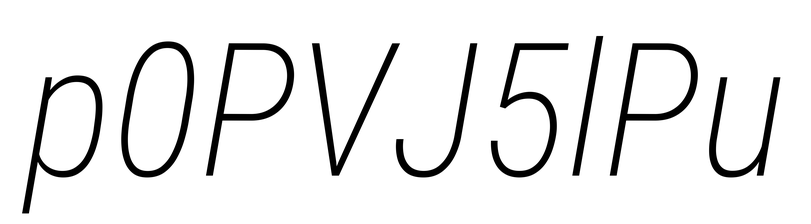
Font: Roboto-Italic_Condensed_ExtraLight_Italic